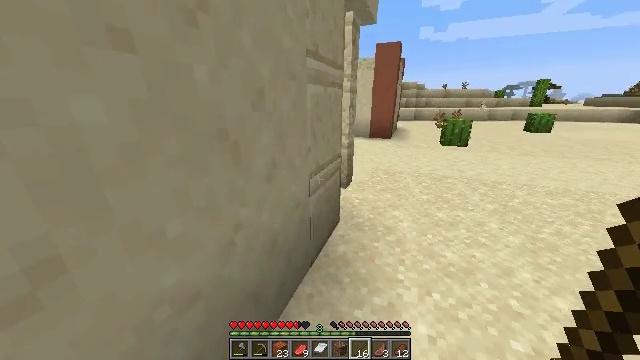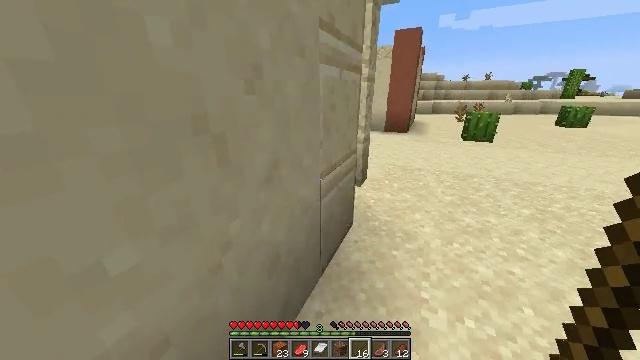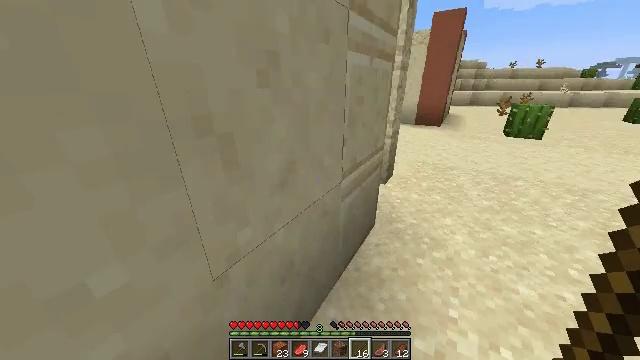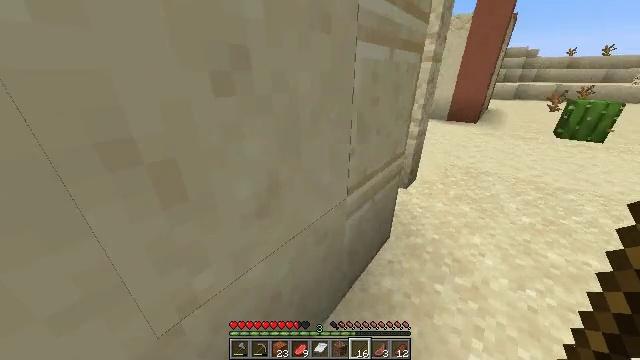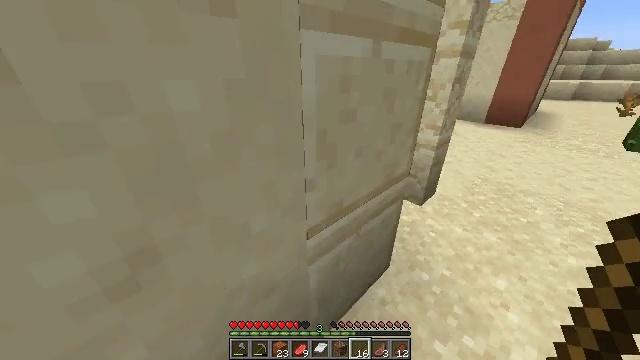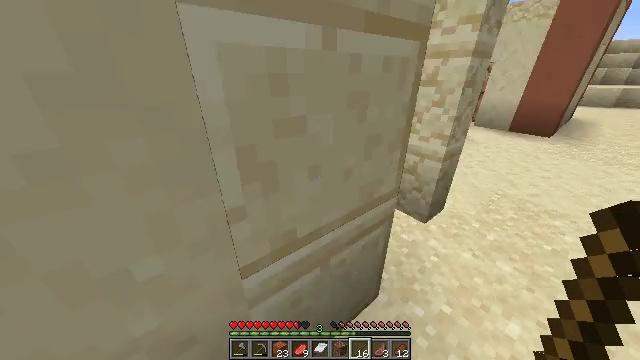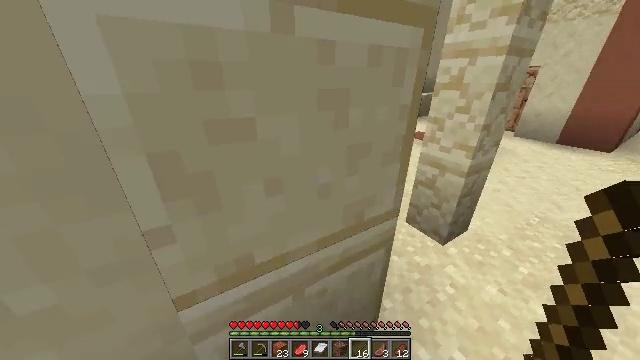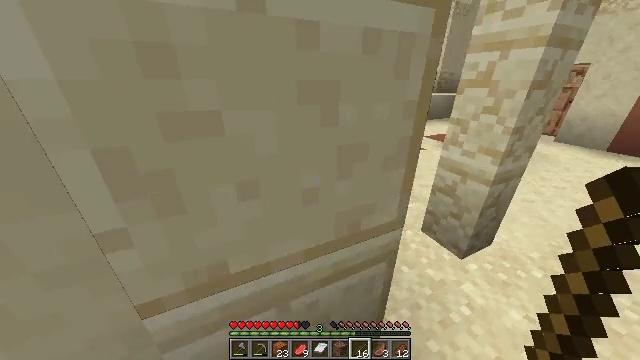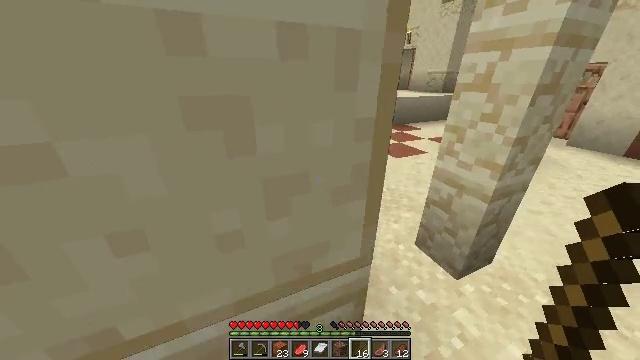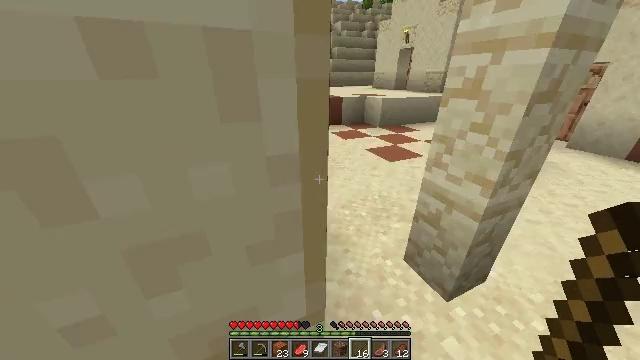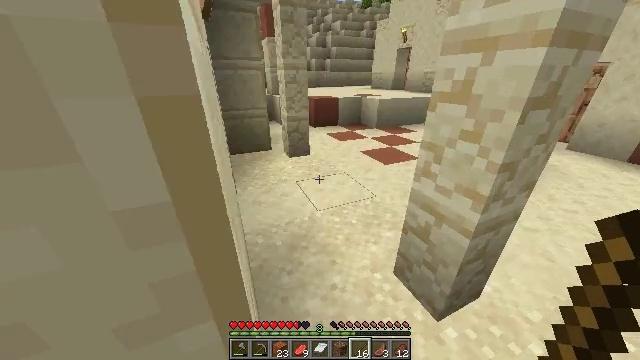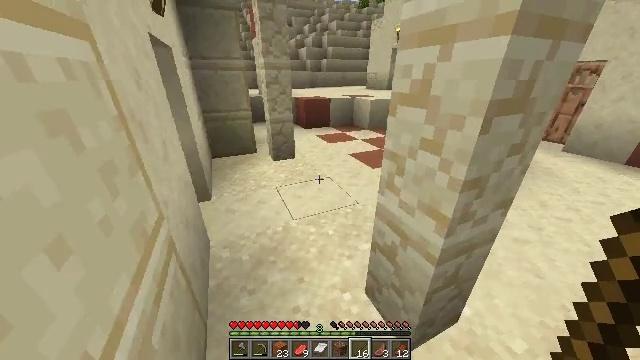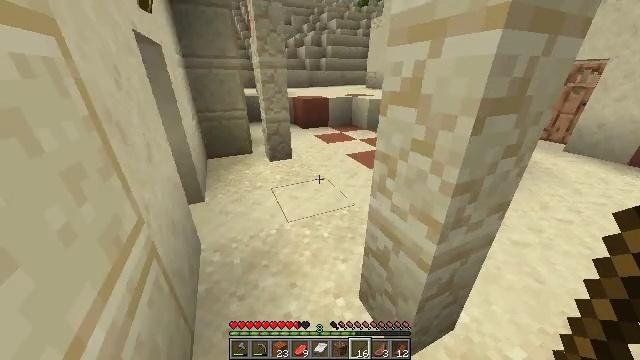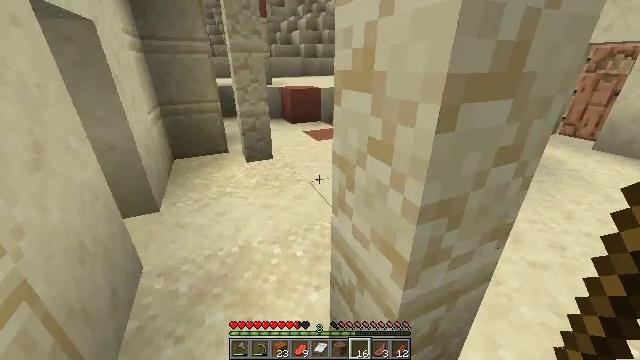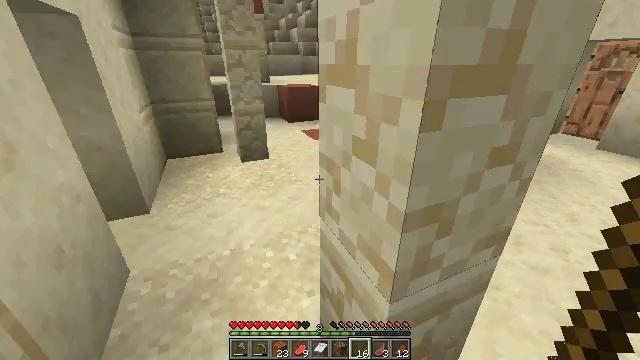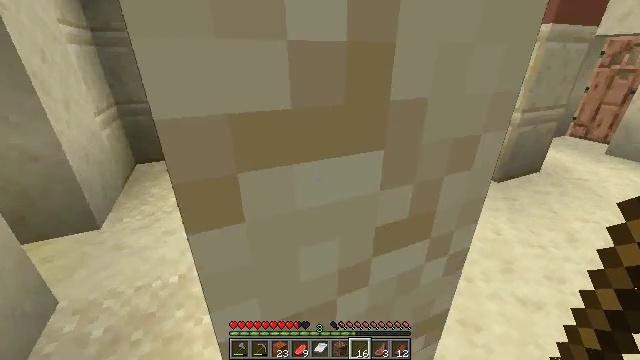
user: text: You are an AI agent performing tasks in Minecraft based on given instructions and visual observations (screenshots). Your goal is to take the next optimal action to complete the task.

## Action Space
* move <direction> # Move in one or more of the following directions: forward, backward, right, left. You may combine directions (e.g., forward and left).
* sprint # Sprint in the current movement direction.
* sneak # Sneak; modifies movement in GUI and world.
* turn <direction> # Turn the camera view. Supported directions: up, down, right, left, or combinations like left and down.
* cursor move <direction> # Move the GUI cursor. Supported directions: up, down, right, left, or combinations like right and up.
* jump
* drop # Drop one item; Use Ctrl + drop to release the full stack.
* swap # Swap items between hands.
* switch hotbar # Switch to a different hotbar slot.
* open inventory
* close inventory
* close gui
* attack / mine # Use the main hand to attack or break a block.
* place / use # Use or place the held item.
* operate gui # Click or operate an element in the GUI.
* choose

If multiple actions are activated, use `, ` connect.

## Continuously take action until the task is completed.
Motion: motion action
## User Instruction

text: Attack the cyan bed to break it.
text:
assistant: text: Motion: move forward, turn left and down
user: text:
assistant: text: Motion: move forward and move right, turn left and down
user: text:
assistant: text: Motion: move forward and move right, turn left and down
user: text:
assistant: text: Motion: move forward and move right, turn left and down
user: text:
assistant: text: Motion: move forward and move right, turn left
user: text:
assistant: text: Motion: move forward and move right, turn left and up
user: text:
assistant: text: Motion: move forward and move right, turn left
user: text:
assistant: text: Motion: move forward and move right, turn left
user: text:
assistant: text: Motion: move forward and move right
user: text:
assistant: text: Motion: move forward and move right
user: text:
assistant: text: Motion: move forward and move right
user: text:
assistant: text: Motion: move forward and move right
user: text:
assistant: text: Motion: move forward and move right
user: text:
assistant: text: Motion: move forward and move right
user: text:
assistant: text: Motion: move forward and move right
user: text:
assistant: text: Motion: move forward and move right, turn left
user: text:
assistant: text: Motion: move forward and move right, turn left and up
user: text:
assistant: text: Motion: move forward and move right, turn left and up
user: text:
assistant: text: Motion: move forward and move right, turn left
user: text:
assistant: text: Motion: move forward and move right, turn left and up
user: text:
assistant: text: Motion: move forward and move right, turn left and up
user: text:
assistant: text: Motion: move right, turn left and up
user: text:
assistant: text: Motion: move forward and move right, turn left and up
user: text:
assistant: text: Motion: move forward and move right, turn left and up
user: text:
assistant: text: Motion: move forward and move right, turn left
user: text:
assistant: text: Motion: move forward and move right
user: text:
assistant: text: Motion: move forward
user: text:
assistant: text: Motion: move forward
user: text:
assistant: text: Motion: move forward
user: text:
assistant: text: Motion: move forward